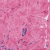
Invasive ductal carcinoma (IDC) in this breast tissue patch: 0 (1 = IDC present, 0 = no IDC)